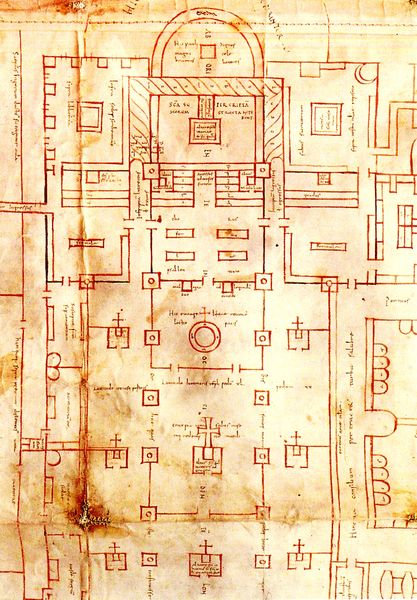
Titel: Stiftskirche St. Gallen
Standort: St. Gallen, Benediktinerkloster (EU - CH)
Schlagwörter: weiß, fenster, schwarz, skizze, säulen, zeichnung, park, rot, alt, architektur, kirche, garten, schrift, linien, stufen, tor, kreuz, beschriftung, friedhof, altar, kreuze, apsis, plan, rötel, grundriss, massstab, bauplan, kapellen, taufbecken, altäre, gebaeude, apsiz